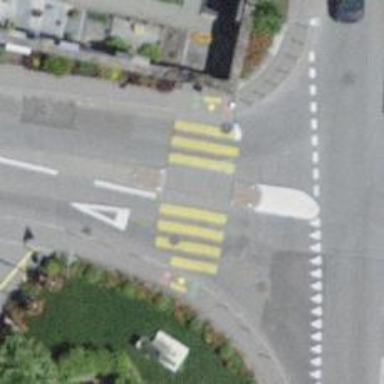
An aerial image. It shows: Zebra crossing on the road.